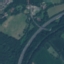
Label: Highway